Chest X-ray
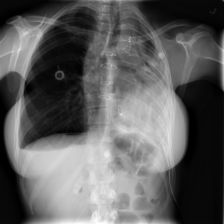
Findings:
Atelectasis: negative
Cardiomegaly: negative
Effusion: positive
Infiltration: negative
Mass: negative
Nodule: negative
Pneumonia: negative
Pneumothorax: negative
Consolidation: negative
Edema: negative
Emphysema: negative
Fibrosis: negative
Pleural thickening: negative
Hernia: negative